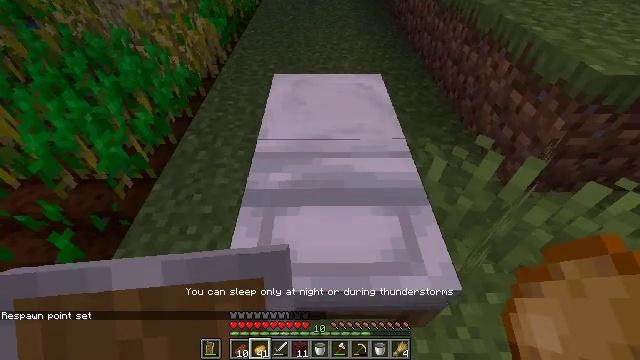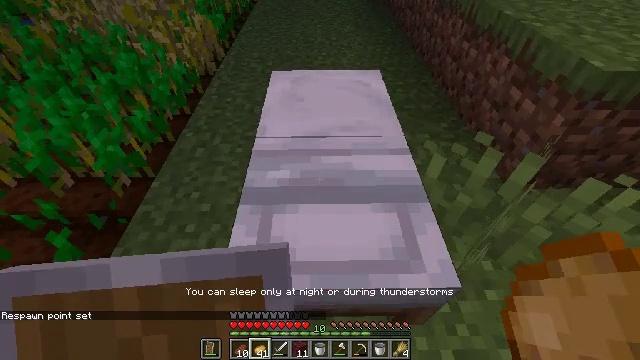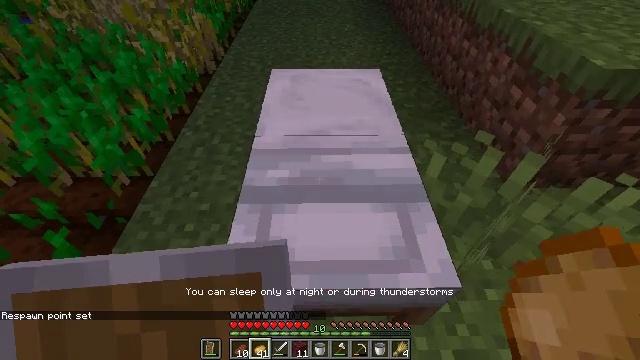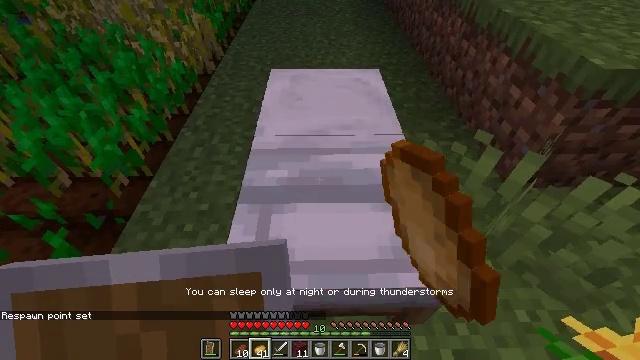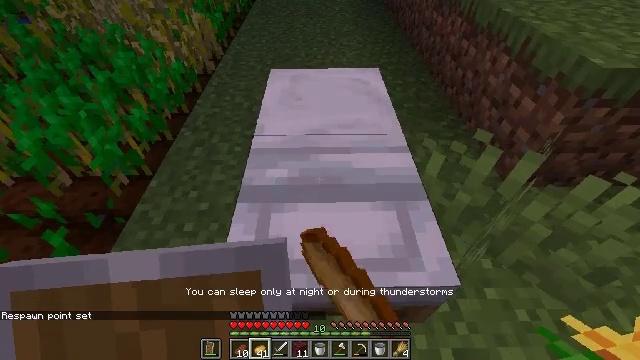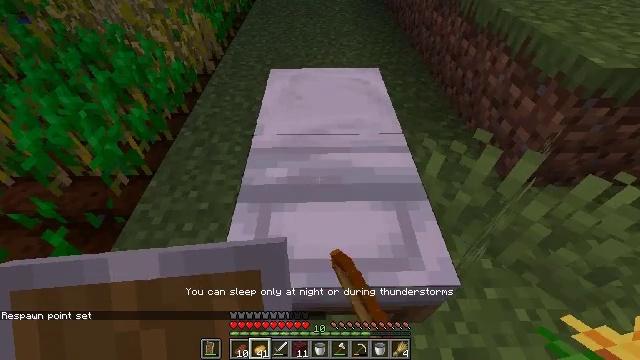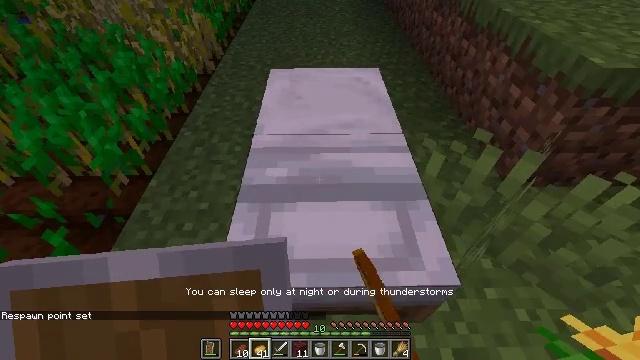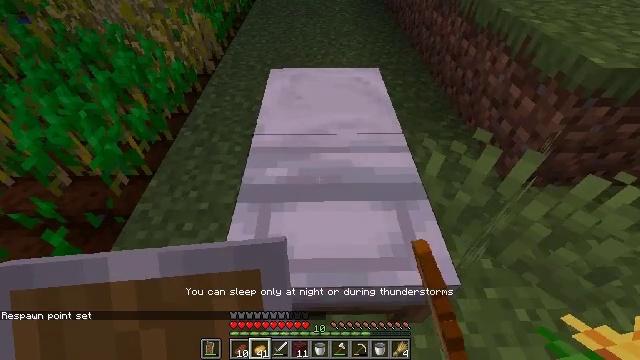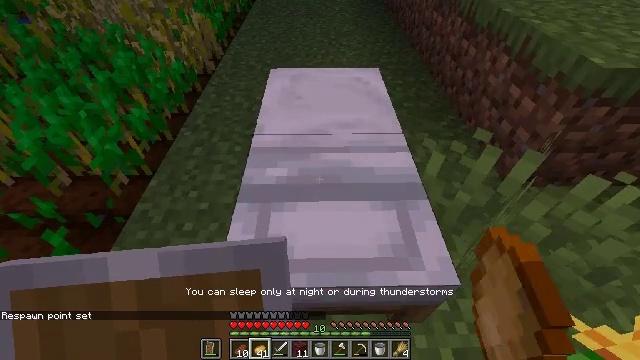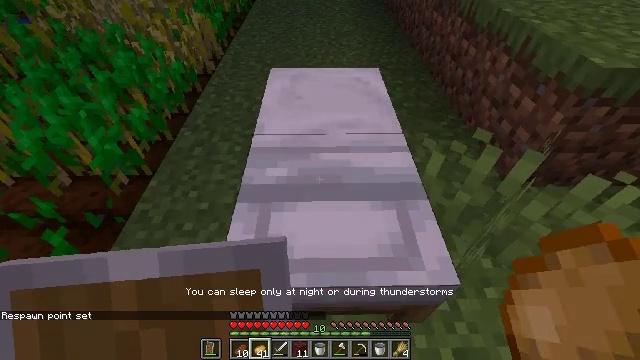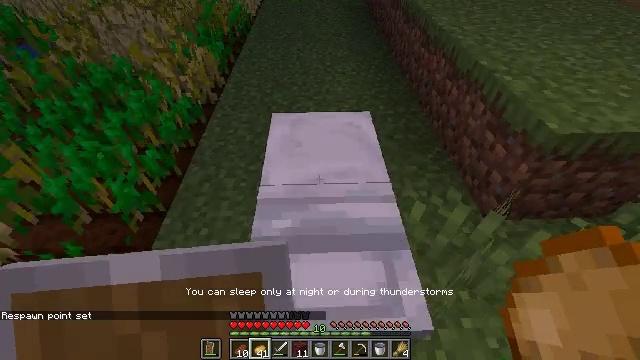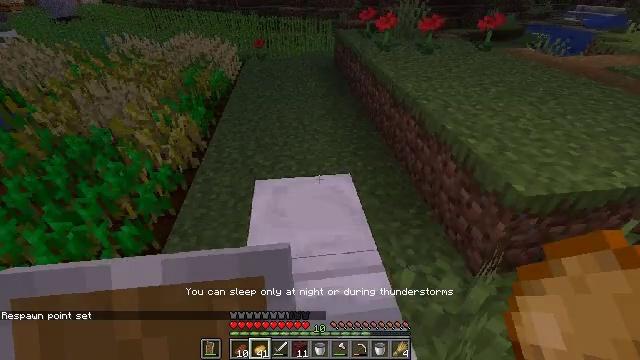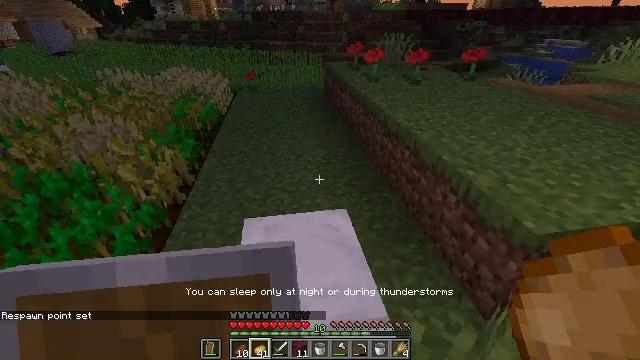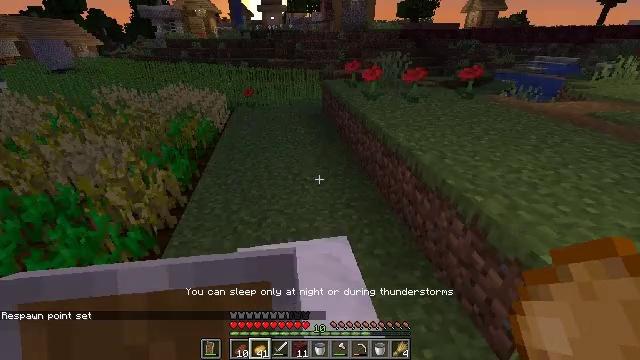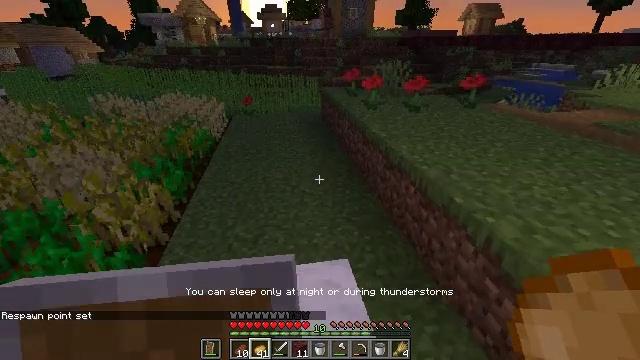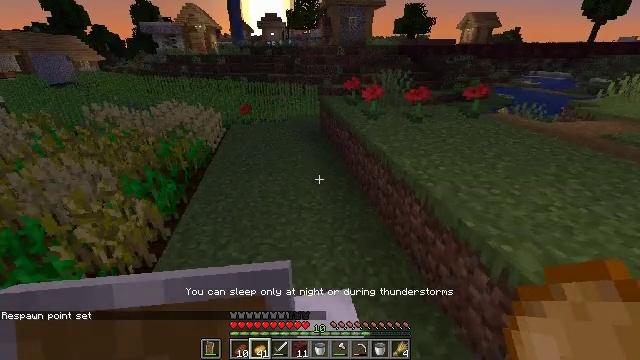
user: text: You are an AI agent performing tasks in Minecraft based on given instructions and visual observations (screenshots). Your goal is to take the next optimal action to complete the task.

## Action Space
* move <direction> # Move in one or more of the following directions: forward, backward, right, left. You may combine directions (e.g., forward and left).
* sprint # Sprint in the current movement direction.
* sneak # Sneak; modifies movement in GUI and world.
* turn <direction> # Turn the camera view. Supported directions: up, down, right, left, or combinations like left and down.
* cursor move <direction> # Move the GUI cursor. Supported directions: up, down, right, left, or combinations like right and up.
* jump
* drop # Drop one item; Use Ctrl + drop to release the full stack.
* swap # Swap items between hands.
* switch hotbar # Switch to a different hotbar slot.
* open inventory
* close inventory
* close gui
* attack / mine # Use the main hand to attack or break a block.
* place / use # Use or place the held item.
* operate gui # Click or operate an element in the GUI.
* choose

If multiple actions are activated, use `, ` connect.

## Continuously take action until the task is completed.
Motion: motion action
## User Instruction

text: Interact with the crafting table to obtain an emerald.
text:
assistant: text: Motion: no_op
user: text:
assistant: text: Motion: no_op
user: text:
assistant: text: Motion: no_op
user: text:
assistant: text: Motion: no_op
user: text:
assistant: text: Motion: no_op
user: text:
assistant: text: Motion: no_op
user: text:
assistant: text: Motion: no_op
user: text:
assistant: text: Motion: no_op
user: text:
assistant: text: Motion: no_op
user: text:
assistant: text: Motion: move forward
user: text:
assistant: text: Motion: move forward, turn right and up
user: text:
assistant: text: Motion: move forward, turn right and up
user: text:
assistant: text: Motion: move forward, turn up
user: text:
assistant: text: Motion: move forward, turn up
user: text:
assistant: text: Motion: move forward, turn up
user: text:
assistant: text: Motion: move forward
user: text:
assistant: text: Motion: move forward
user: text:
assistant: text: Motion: move forward
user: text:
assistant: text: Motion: move forward
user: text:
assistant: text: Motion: move forward
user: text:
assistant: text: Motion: move forward
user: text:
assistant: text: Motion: move forward
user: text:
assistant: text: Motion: move forward
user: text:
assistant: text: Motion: move forward
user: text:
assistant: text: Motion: move forward, turn right
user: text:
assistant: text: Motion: move forward, turn right
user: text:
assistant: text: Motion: move forward, turn right
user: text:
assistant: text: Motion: move forward, turn right
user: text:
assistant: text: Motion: move forward, turn right
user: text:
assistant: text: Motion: move forward, turn right